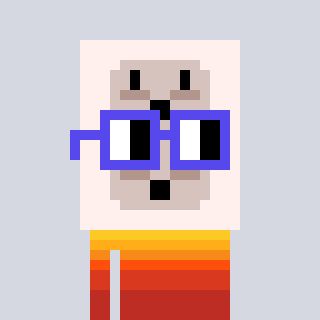
a pixel art character with square blue glasses, a outlet-shaped head and a orange-colored body on a cool background